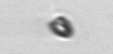
Label: Pyramimonas